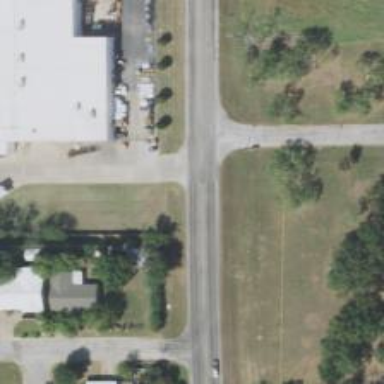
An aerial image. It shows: Road with stop sign.